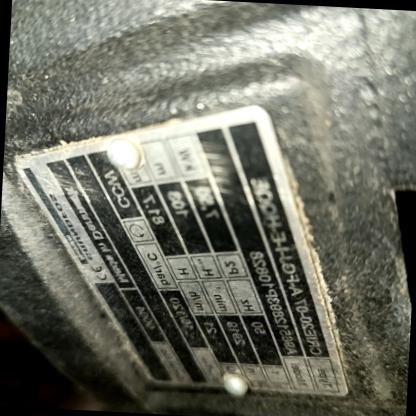
Klasa: tabliczka-znamionowa